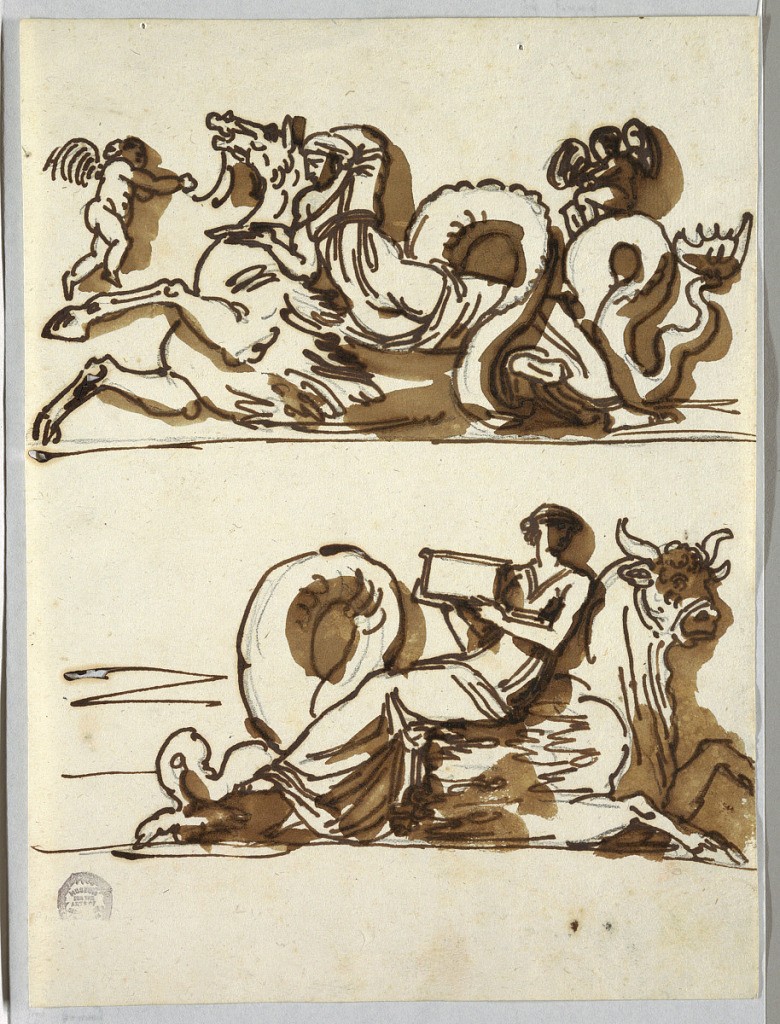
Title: Two Friezes with Women and Sea Monsters
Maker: Felice Giani, Italian, 1758–1823
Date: ca. 1820
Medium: Pen and dark brown ink, brush and sepia wash over black chalk on off white laid paper
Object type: Drawing
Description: Sea horse with enormously long sea body, conducted by rein of flying putto. Above sea horse's long back, woman lying apparently supporting a dish. Upon one of scrolls of body, sits putto. Below, woman with casket, resting upon sea ox.